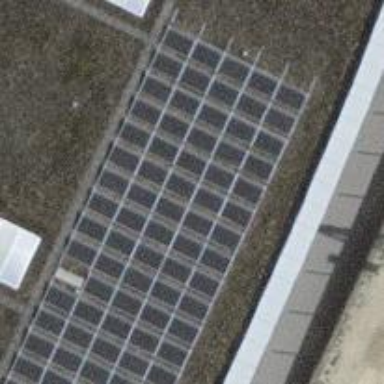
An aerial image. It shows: Solar power generator.